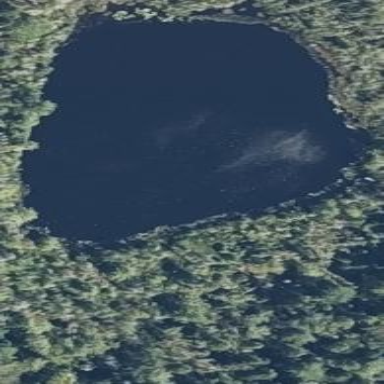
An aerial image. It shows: Peaceful pond surrounded by nature.